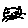
Label: cat